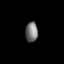
Tissue: prostate
Cell type: Myeloid cells
Senescence score: 0.7492
Nuclear area (px): 241
Mean DAPI intensity: 120.685